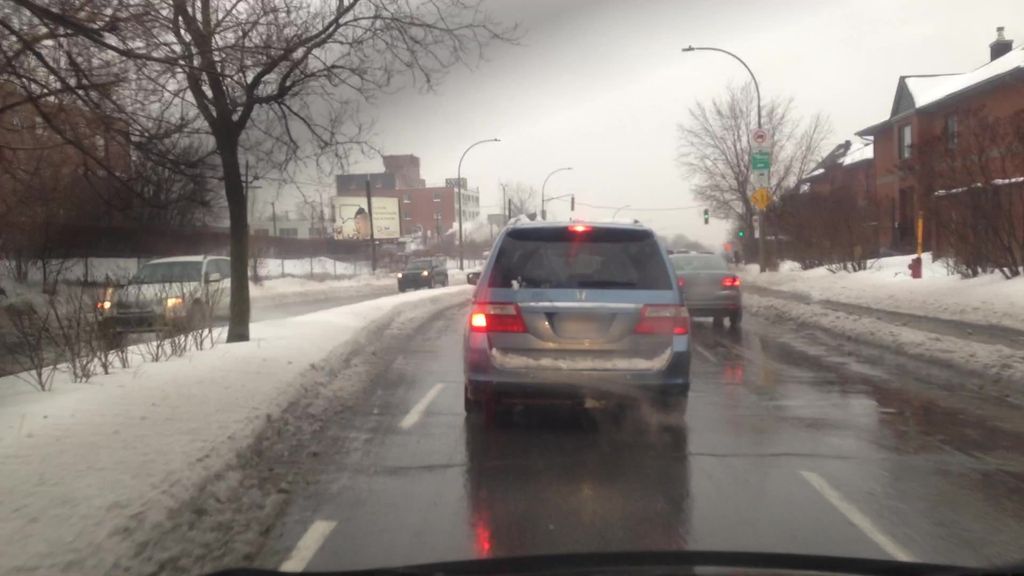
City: montreal